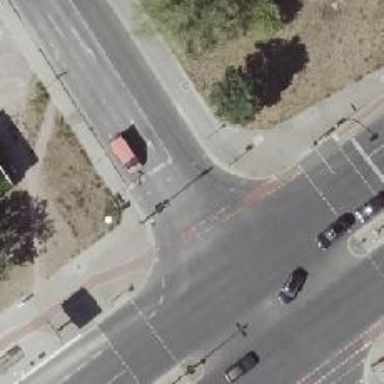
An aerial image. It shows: Crossing with traffic signals.